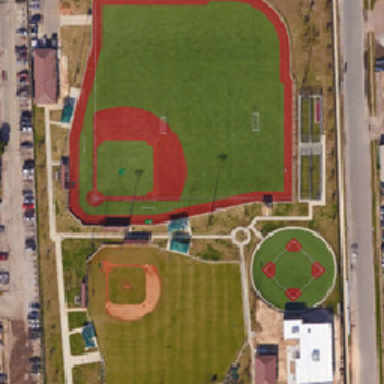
There are some square buildings and parking lots around baseball .